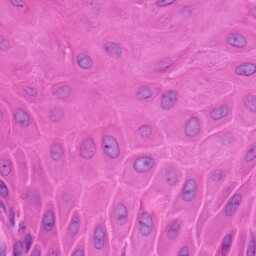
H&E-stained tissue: Skin